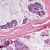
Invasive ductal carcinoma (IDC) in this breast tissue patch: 1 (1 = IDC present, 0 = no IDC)